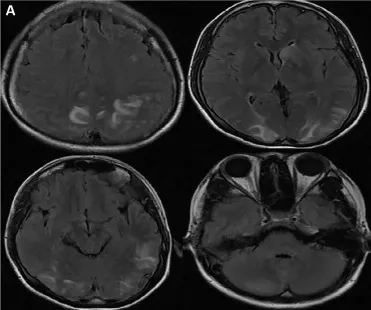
T2-FLAIR MRI revealed hyperintensities in the temporal, parietal, occipital lobes, left caudate nucleus, and right cerebellum (A).
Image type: radiology (mri)